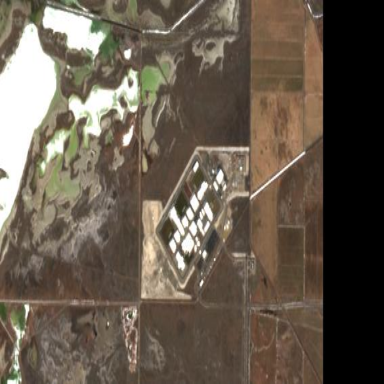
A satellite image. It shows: Prison.